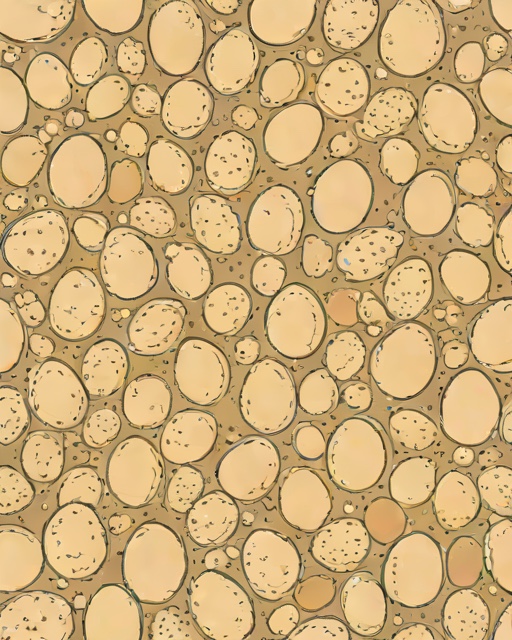
Category: Spring